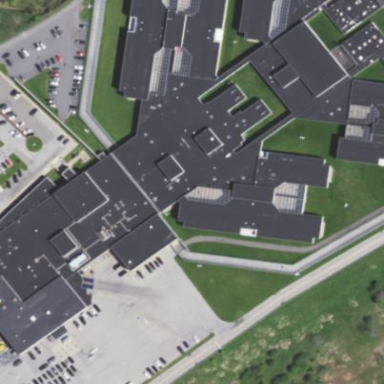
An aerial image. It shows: Prison.